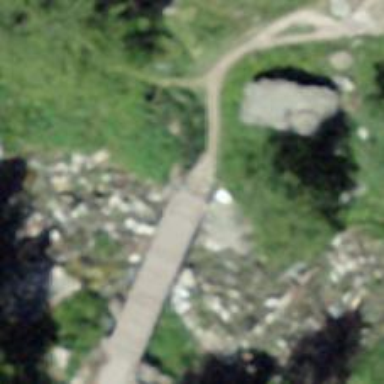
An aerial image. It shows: Path leading to bridge.